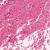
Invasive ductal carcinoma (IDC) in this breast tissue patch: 0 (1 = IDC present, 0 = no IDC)